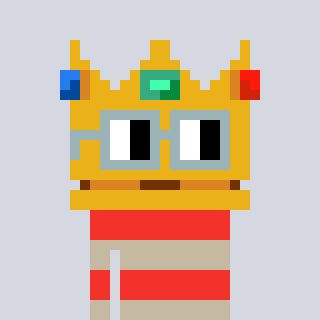
a pixel art character with square dark gray glasses, a crown-shaped head and a bege-colored body on a cool background